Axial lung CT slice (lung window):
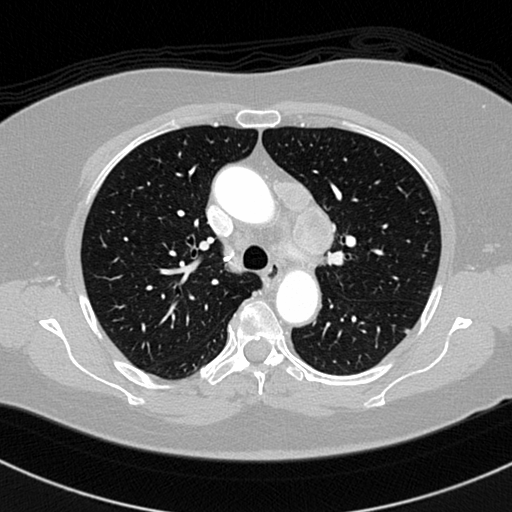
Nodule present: no